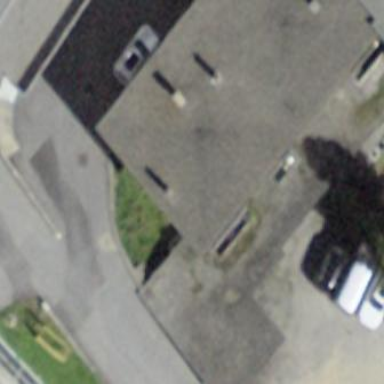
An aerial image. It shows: Flat-roofed building.